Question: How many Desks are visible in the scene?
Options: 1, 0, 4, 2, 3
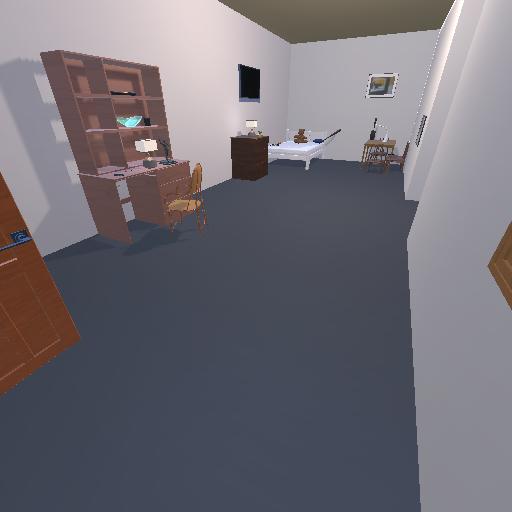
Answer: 1